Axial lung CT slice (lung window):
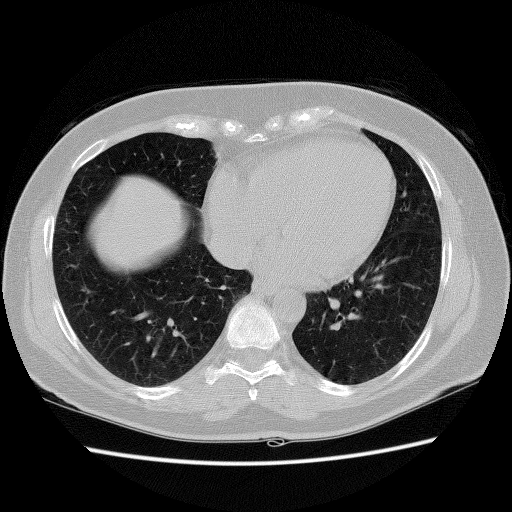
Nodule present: no